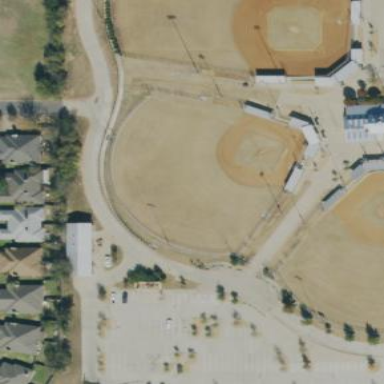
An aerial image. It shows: Baseball pitch for leisure land activities.